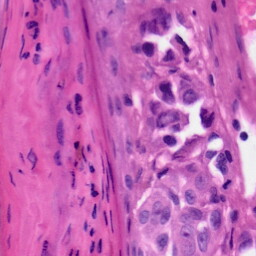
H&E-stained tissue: Skin